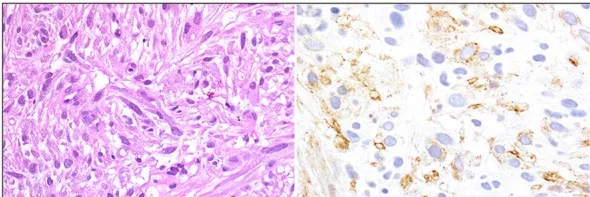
Characteristics of IMT. (A) Fascicular proliferation of monotonous spindle cells within myxoid stroma (left), and immunohistochemical staining with anti-ALK antibody (right).
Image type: pathology (immunostaining)